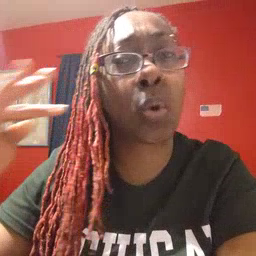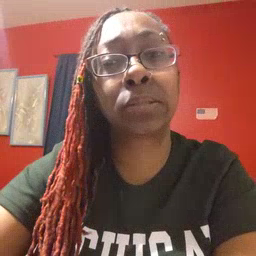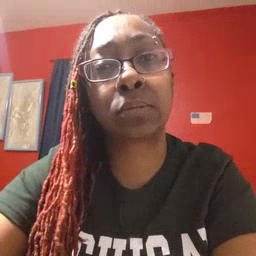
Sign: noisy